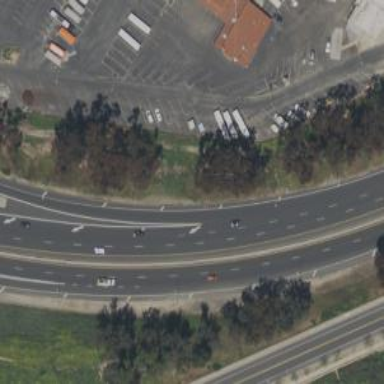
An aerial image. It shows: Primary highway that functions as expressway.